Brain MRI, modality: ceT1
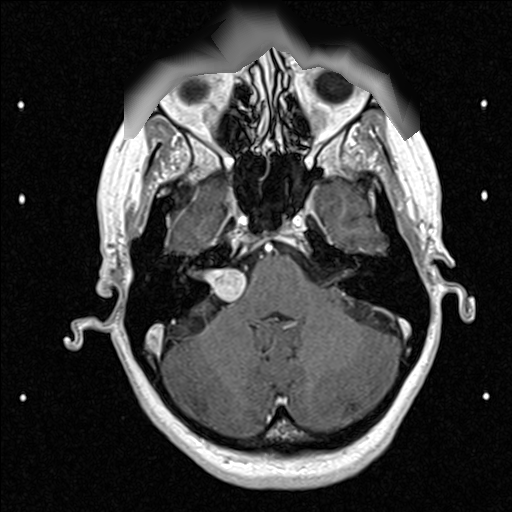